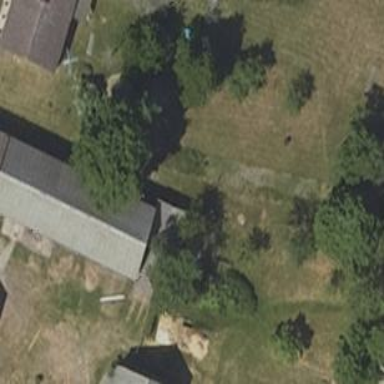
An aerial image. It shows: Shed.